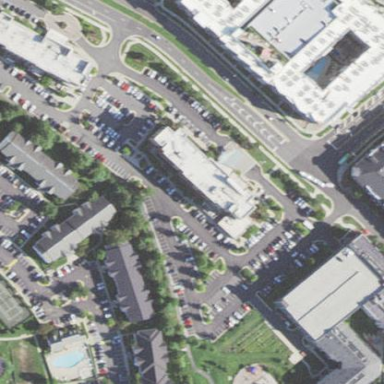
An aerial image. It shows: Hotel building.